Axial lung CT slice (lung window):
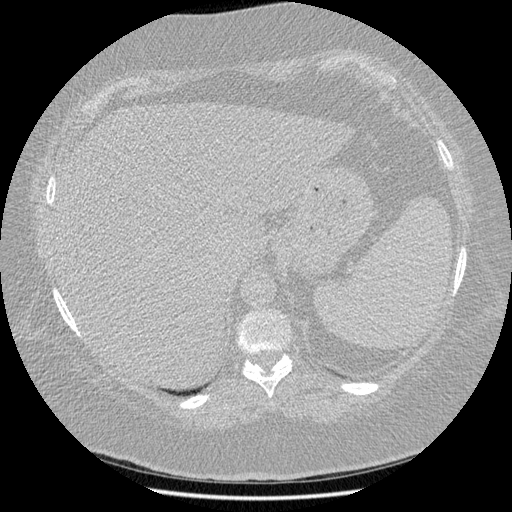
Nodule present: no